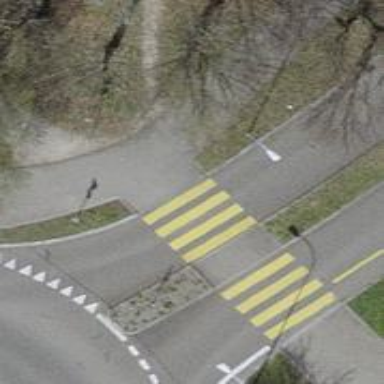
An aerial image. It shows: Marked road crossing with pedestrian island.